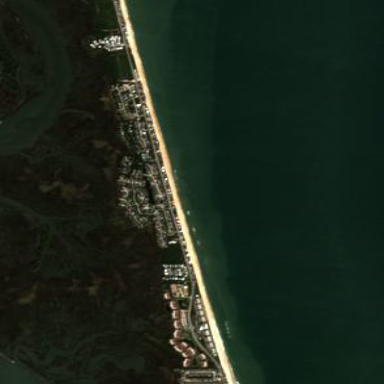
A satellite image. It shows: Scenic beach with natural beauty.